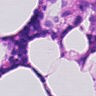
Metastatic tissue present: no